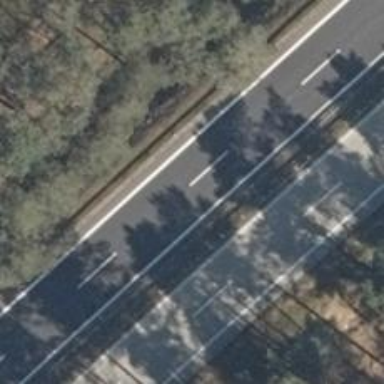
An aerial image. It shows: Asphalt motorway.